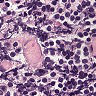
Metastatic tissue present: no